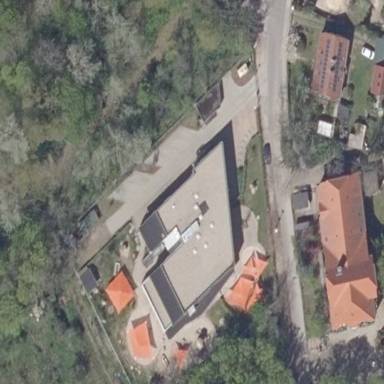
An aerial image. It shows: Flat-roofed kindergarten building.